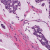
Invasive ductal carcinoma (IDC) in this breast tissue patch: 1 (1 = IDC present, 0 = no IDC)